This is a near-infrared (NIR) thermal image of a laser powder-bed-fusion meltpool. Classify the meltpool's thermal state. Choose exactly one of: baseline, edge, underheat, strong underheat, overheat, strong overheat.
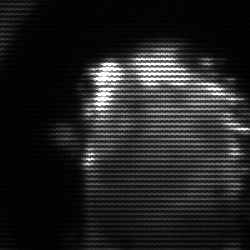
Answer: baseline